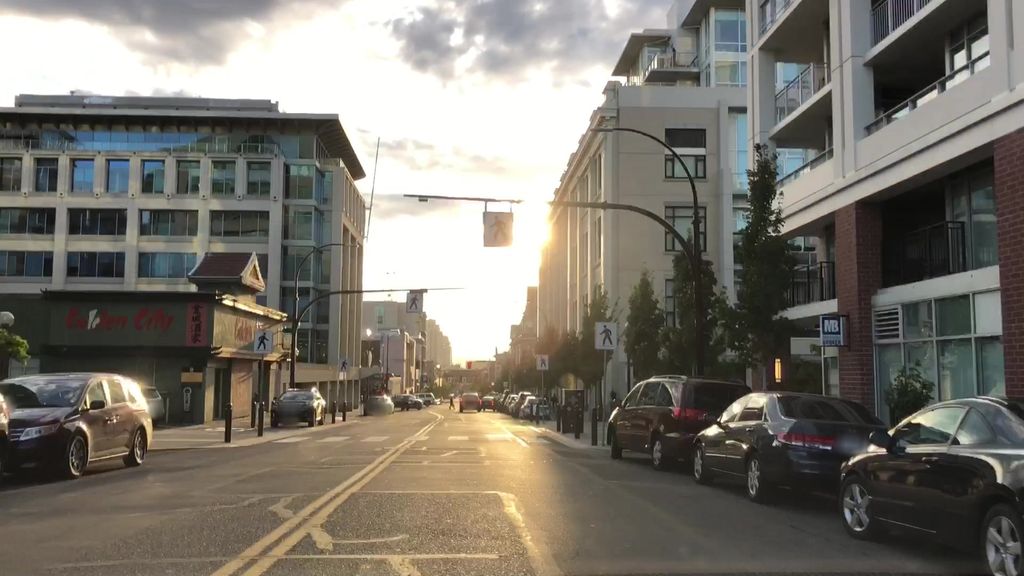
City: victoria